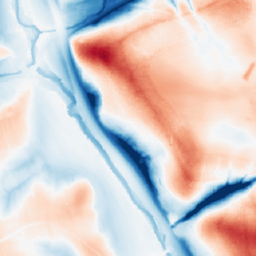
Category: classical
Decomposition family: gaussian_anisotropic
Decomposition parameters: sigma_x: 20
sigma_y: 20
Upsampling method: area
Upsampling parameters: scale: 2
Upsampling scale: 2